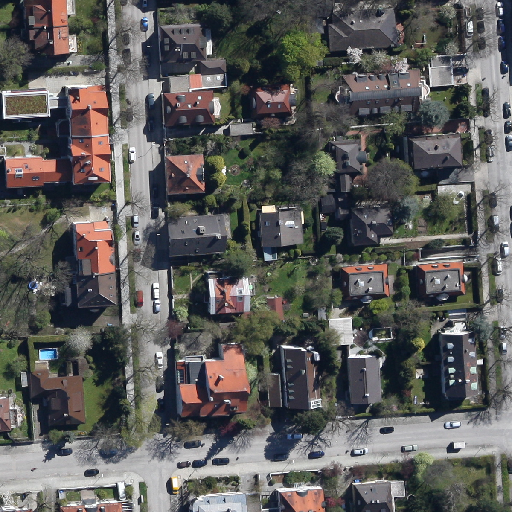
Referring expression: sidewalk